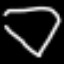
Label: diamond